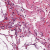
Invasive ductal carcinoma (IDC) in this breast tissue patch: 0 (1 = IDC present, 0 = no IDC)